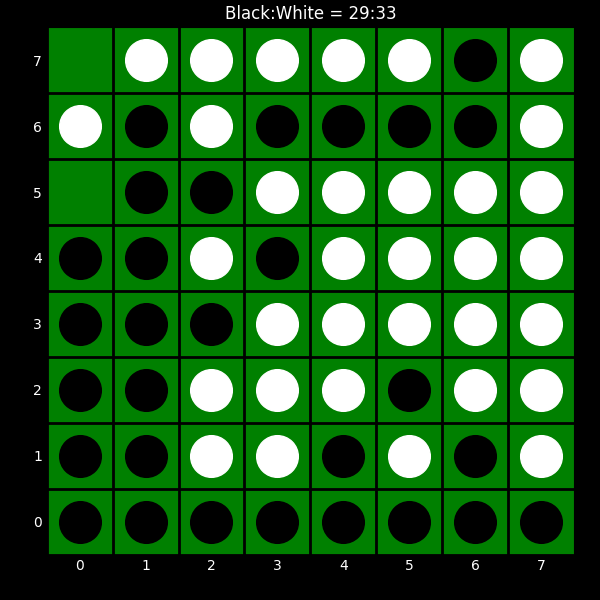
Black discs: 29
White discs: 33